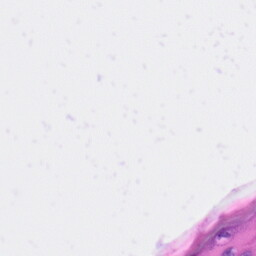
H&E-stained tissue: Skin